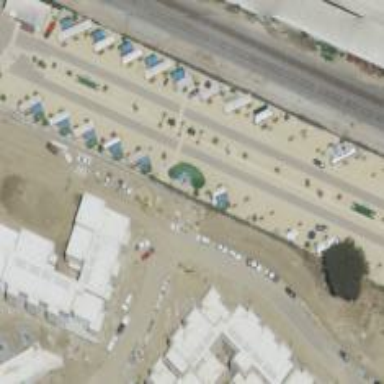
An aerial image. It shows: Caravan site for tourism.